Aerial crown-view tile of a tropical tree (Barro Colorado Island, Panama), acquired 20240813:
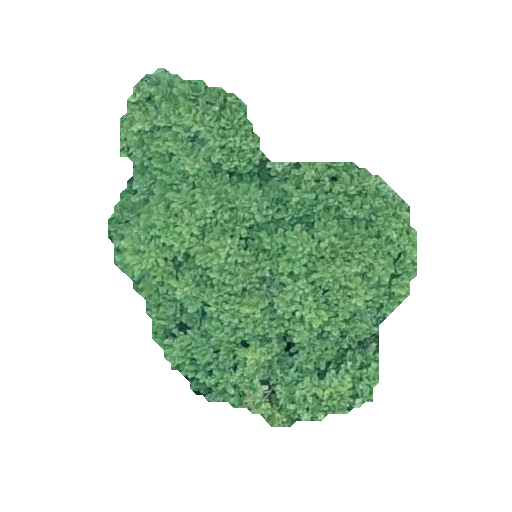
Species: Jacaranda copaia
GBIF accepted scientific name: Jacaranda copaia
Crown area: 108.752 m²